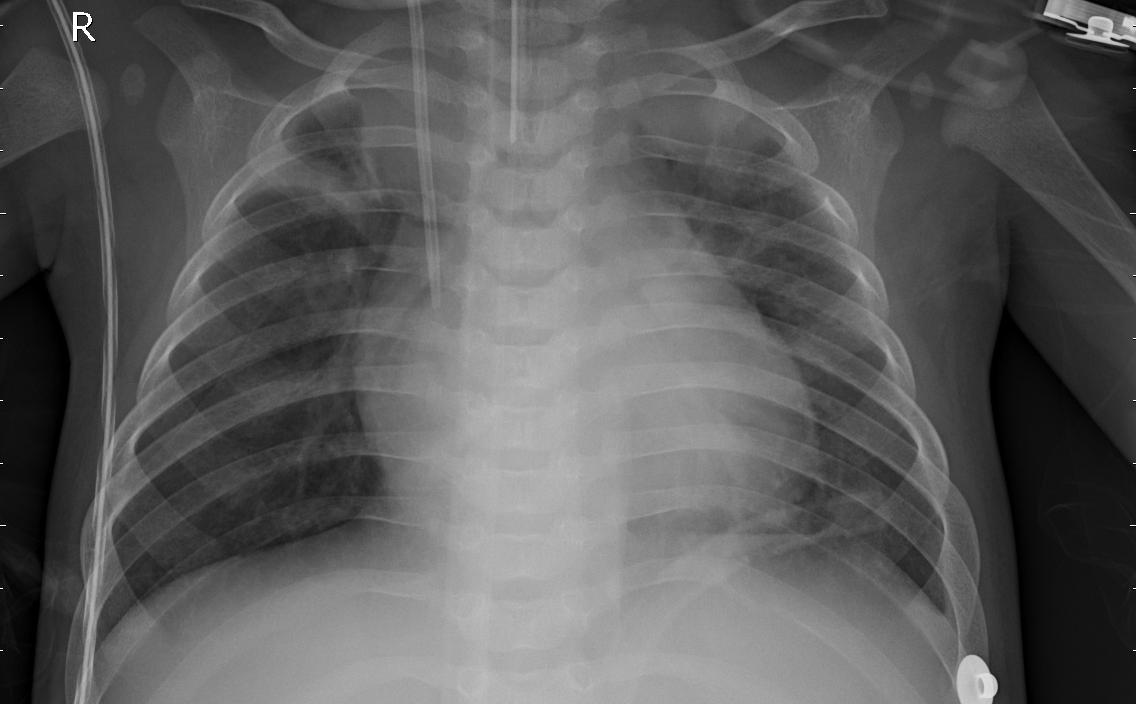
Diagnosis: PNEUMONIA